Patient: sex M, age 57
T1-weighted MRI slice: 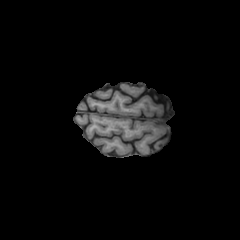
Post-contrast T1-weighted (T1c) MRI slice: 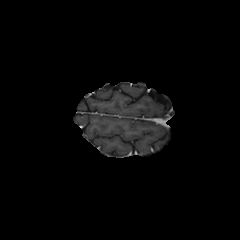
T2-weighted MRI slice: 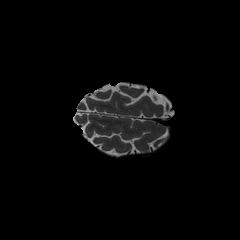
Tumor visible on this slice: no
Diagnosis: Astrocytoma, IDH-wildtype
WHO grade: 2